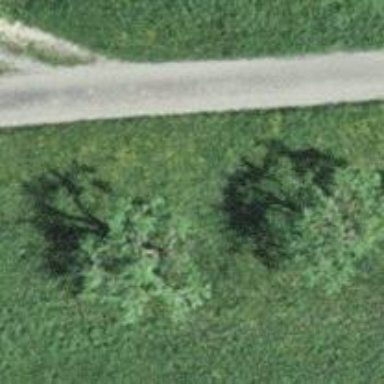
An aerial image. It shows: Agricultural area with broadleaved deciduous trees.